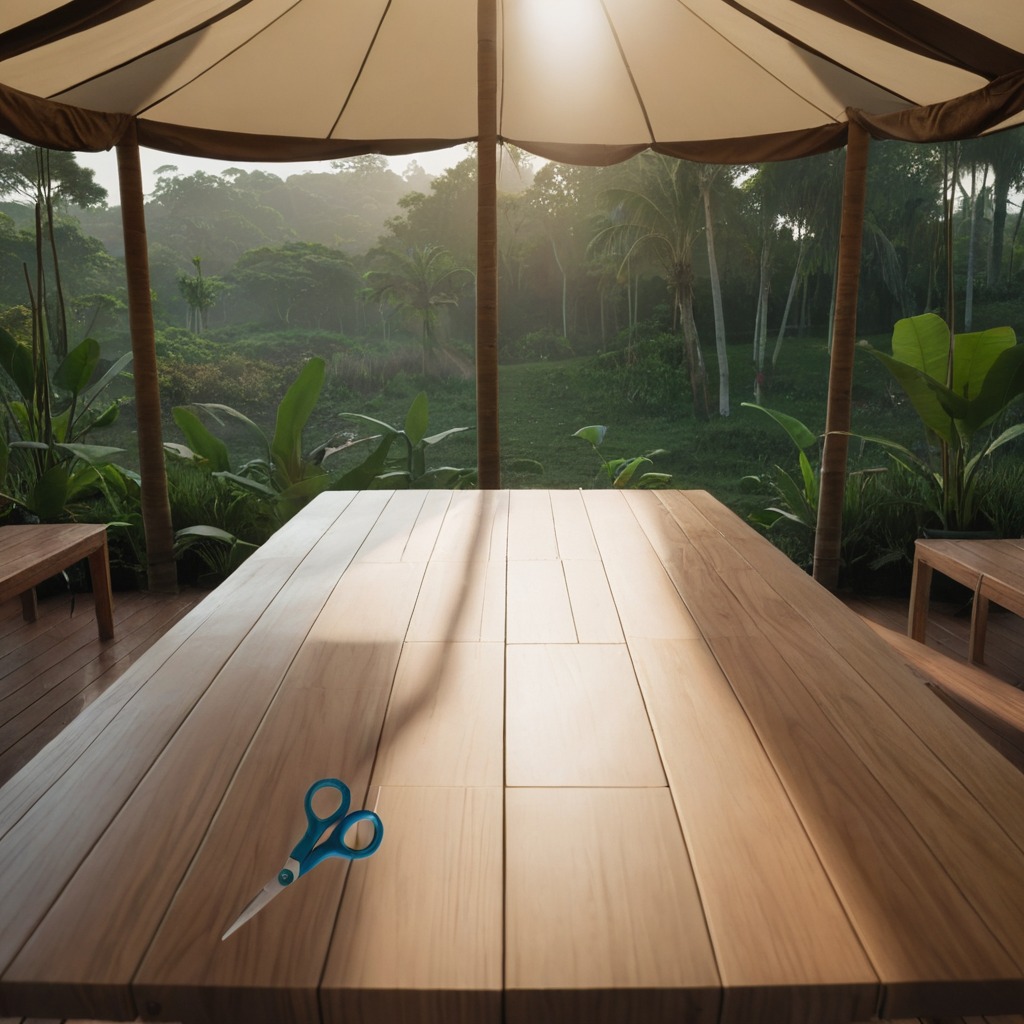
A scissor is lying on the wooden table inside a jungle field workshop tent humid ambient light worn but